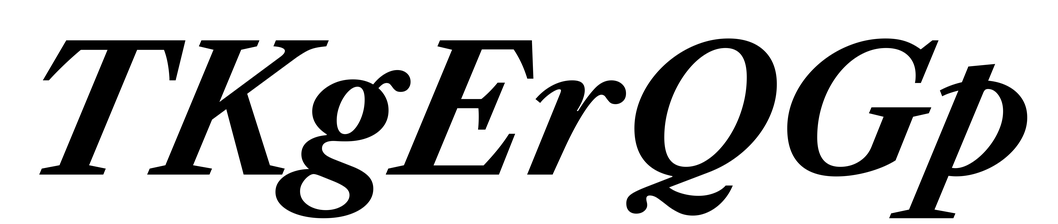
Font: LibreCaslonText-Italic_Bold_Italic